Question: I have lists which store parsed data from sqlite columns. I want to show these lists in a listview to the user. They click a button and the list view should show these 3 lists and their contents.
The three lists are called, SeqIrregularities, MaxLen, and PercentPopList.
list.The other 2 don't even show up.
Side note: The listview is skipping the first column, another problem, but I can fix that.

Here's the code:
'''
ListViewItem lvi = new ListViewItem();
foreach (object o in SeqIrregularities )
{
lvi.SubItems.Add(o.ToString());
}
foreach (object a in MaxLen )
{
lvi.SubItems.Add(a.ToString());
}
foreach (object b in PercentPopList)
{
lvi.SubItems.Add(b.ToString());
}
listView1.Items.Add(lvi);
'''
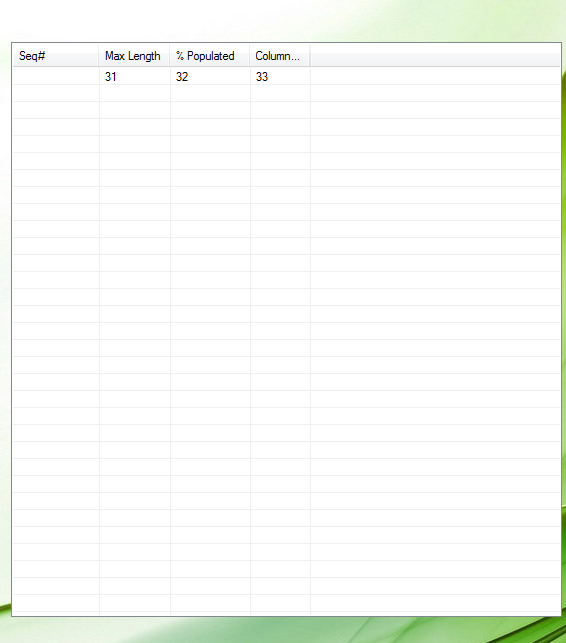
Answer: If you are adding items to 'ListViewItem' object and assigning it to 'ListView' it will create a single row because 'ListViewItem' represents one row in 'ListView'. from your code you are adding 'ListViewItem' only one time, hence you will get only one Row that is Horizontally.
if you need to get the Multiple Rows (Vertically) you need to add the multiple 'ListViewItem' objects to 'ListView' .
'''
ListViewItem lvi = new ListViewItem();
foreach (object o in SeqIrregularities )
{
lvi.SubItems.Add(o.ToString());
}
listView1.Items.Add(lvi);//Adds a new row
lvi = new ListViewItem();
foreach (object a in MaxLen )
{
lvi.SubItems.Add(a.ToString());
}
listView1.Items.Add(lvi);//Adds a new row
lvi = new ListViewItem();
foreach (object b in PercentPopList)
{
lvi.SubItems.Add(b.ToString());
}
listView1.Items.Add(lvi);//Adds a new row
'''